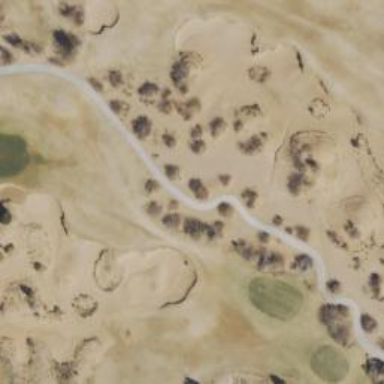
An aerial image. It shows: Golf bunker filled with sandy terrain.